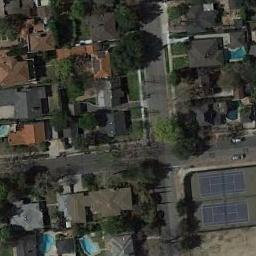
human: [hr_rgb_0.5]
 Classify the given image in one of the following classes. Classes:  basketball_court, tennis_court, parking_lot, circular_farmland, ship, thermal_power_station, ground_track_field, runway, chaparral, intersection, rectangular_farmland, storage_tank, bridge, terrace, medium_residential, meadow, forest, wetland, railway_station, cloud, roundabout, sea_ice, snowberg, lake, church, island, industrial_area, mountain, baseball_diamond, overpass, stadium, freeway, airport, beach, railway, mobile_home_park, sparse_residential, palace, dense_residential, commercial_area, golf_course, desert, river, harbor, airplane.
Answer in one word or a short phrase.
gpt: tennis_court